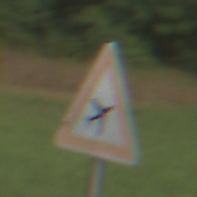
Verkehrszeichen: FlugbetriebLinks
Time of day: SunriseSunset
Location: Outdoor (Nature)
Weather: PartlyCloudy
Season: NotSpecified
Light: Natural